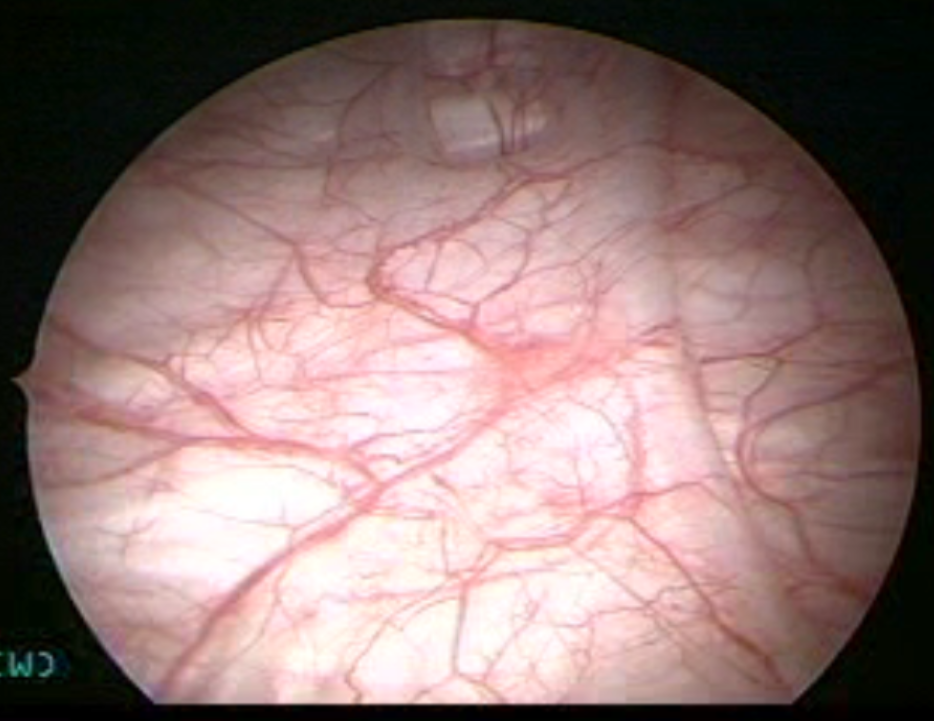
Modality: WLC
Class: Non-malignant
Subclass: InflammationNOS
Lesion: L2
Morphology: Non-papillary
Bladder cancer association: No